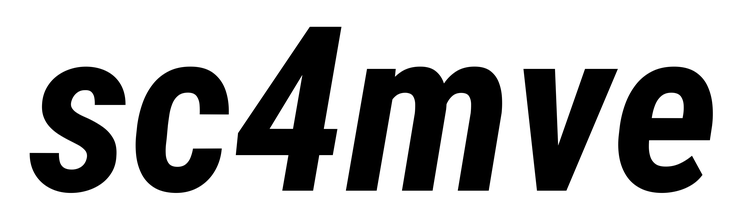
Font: Roboto-Italic_Condensed_Bold_Italic